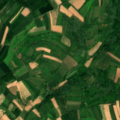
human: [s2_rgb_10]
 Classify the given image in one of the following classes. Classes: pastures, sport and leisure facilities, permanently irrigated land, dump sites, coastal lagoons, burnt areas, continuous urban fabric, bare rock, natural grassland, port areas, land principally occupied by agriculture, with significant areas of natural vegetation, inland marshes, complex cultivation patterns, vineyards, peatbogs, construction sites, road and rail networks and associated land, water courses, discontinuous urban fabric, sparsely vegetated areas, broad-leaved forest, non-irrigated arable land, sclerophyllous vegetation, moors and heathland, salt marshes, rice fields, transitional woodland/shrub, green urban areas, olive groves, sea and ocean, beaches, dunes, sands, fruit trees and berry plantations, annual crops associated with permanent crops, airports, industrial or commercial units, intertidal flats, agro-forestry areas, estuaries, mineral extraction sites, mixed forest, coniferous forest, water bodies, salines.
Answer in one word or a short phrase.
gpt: non-irrigated arable land, complex cultivation patterns, land principally occupied by agriculture, with significant areas of natural vegetation, broad-leaved forest